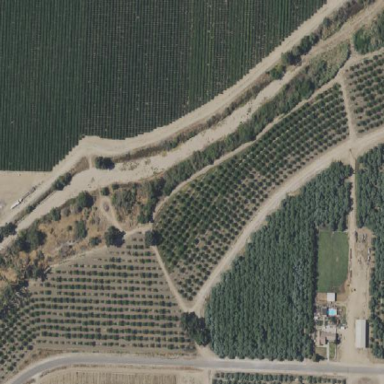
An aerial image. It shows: Orchard filled with walnut trees.